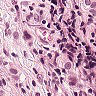
Metastatic tissue present: yes